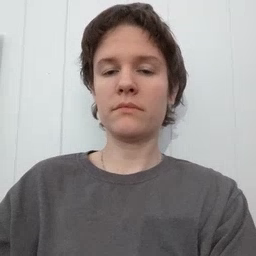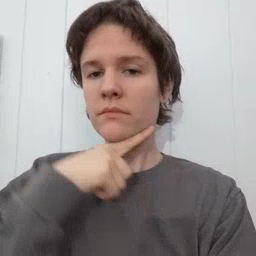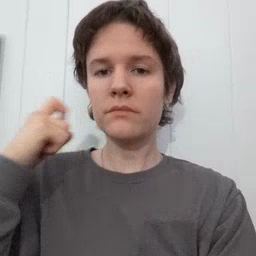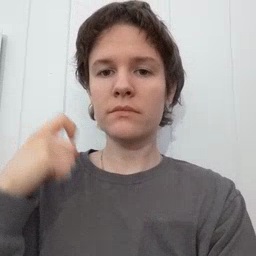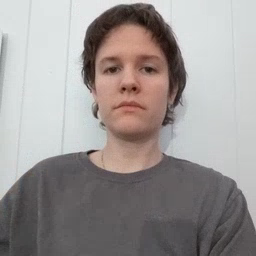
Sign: dry